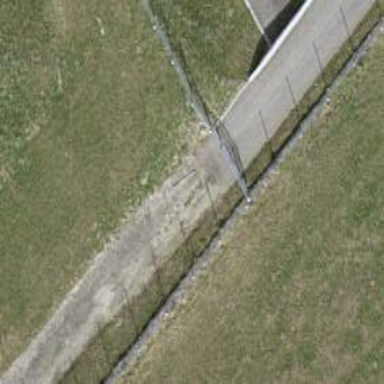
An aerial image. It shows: Entrance with barrier.